Question: I'm using the Bootstrap grid system to display some FA Icons within a small grid. I've been attempting to make them evenly aligned horizontally to no avail, here is what they currently look like:

Please see my code below:
'''
<div class="col-sm col-md-4 text-center">
<span class="info-box-text"><input type="text" class="form-control" placeholder="Name this icon..." style="text-align: center;"/></span>
<div class="col-sm col-md-12 block-center" style="margin-top: 10px;">
<div class="col-sm-3"><i class="fa fa-info"></i></div>
<div class="col-sm-3"><i class="fa fa-crosshairs"></i></div>
<div class="col-sm-3"><i class="fa fa-question"></i></div>
<div class="col-sm-3"><i class="fa fa-flag-o"></i></div>
</div>
<div class="col-sm col-md-12">
<div class="col-sm-3"><i class="fa fa-lock"></i></div>
<div class="col-sm-3"><i class="fa fa-tachometer"></i></div>
<div class="col-sm-3"><i class="fa fa-power-off"></i></div>
<div class="col-sm-3"><i class="fa fa-play"></i></div>
</div>
<div class="col-sm col-md-12">
<div class="col-sm-3"><i class="fa fa-tint"></i></div>
<div class="col-sm-3"><i class="fa fa-ban"></i></div>
<div class="col-sm-3"><i class="fa fa-cogs"></i></div>
<div class="col-sm-3"><i class="fa fa-bolt"></i></div>
</div>
<div class="col-sm col-md-12">
<div class="col-sm-3"><i class="fa fa-heart-o"></i></div>
<div class="col-sm-3"><i class="fa fa-stethoscope"></i></div>
<div class="col-sm-3"><i class="fa fa-gear"></i></div>
<div class="col-sm-3"><i class="fa fa-arrow-up"></i></div>
</div>
<div class="col-sm col-md-12">
<div class="col-sm-3"><i class="fa fa-arrow-down"></i></div>
<div class="col-sm-3"><i class="fa fa-pause"></i></div>
<div class="col-sm-3"><i class="fa fa-exclamation"></i></div>
<div class="col-sm-3"><i class="fa fa-asterisk"></i></div>
</div>
</div>
'''
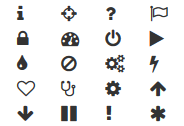
Answer: Try adding the 'fa-fw' class.
It sets the icons width to the same fixed width.
You can read more in the docs <URL>